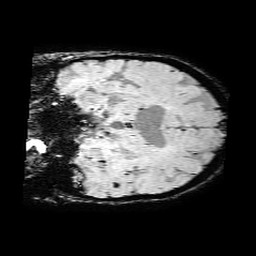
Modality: SWI
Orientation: coronal
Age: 72
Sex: female
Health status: ill
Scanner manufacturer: philips
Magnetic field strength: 3 T
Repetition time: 0.031 s